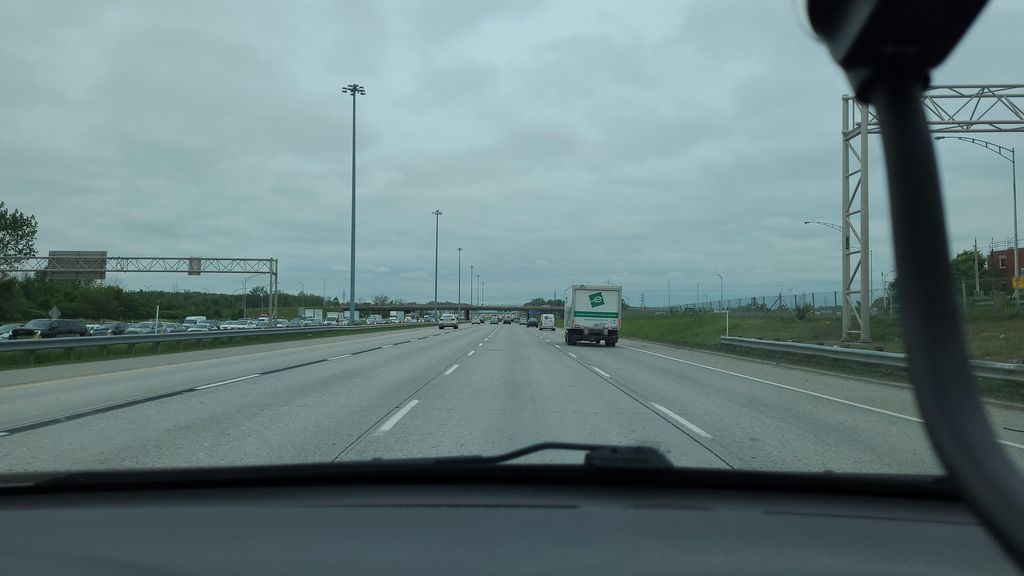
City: montreal